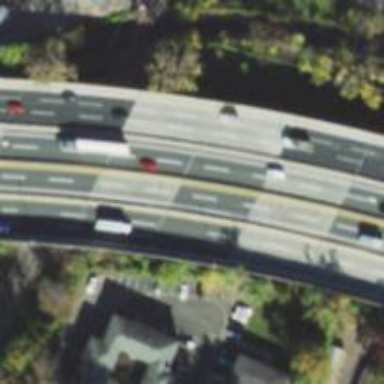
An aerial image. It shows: Bridge over motorway.